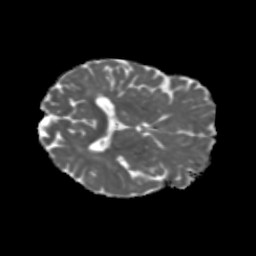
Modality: MD
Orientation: axial
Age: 71
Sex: female
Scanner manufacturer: siemens
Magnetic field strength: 3 T
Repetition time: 5.47 s
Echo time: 0.0854 s